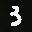
Label: 3